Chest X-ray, PA view. Patient: 45 years old, sex M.
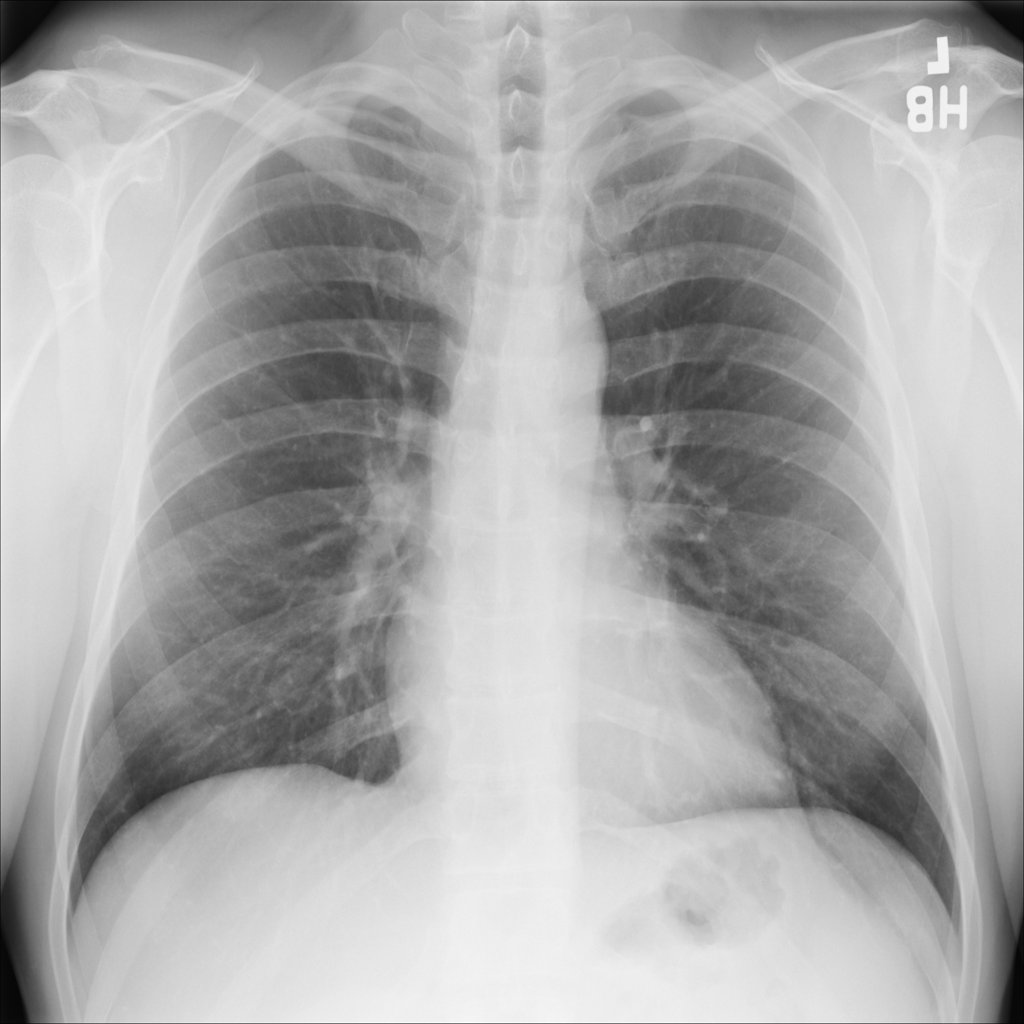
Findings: No Finding